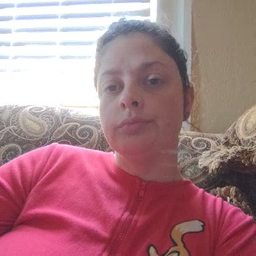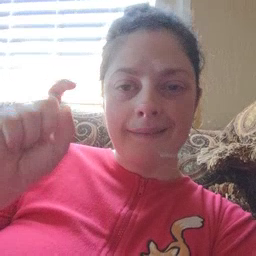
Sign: haveto